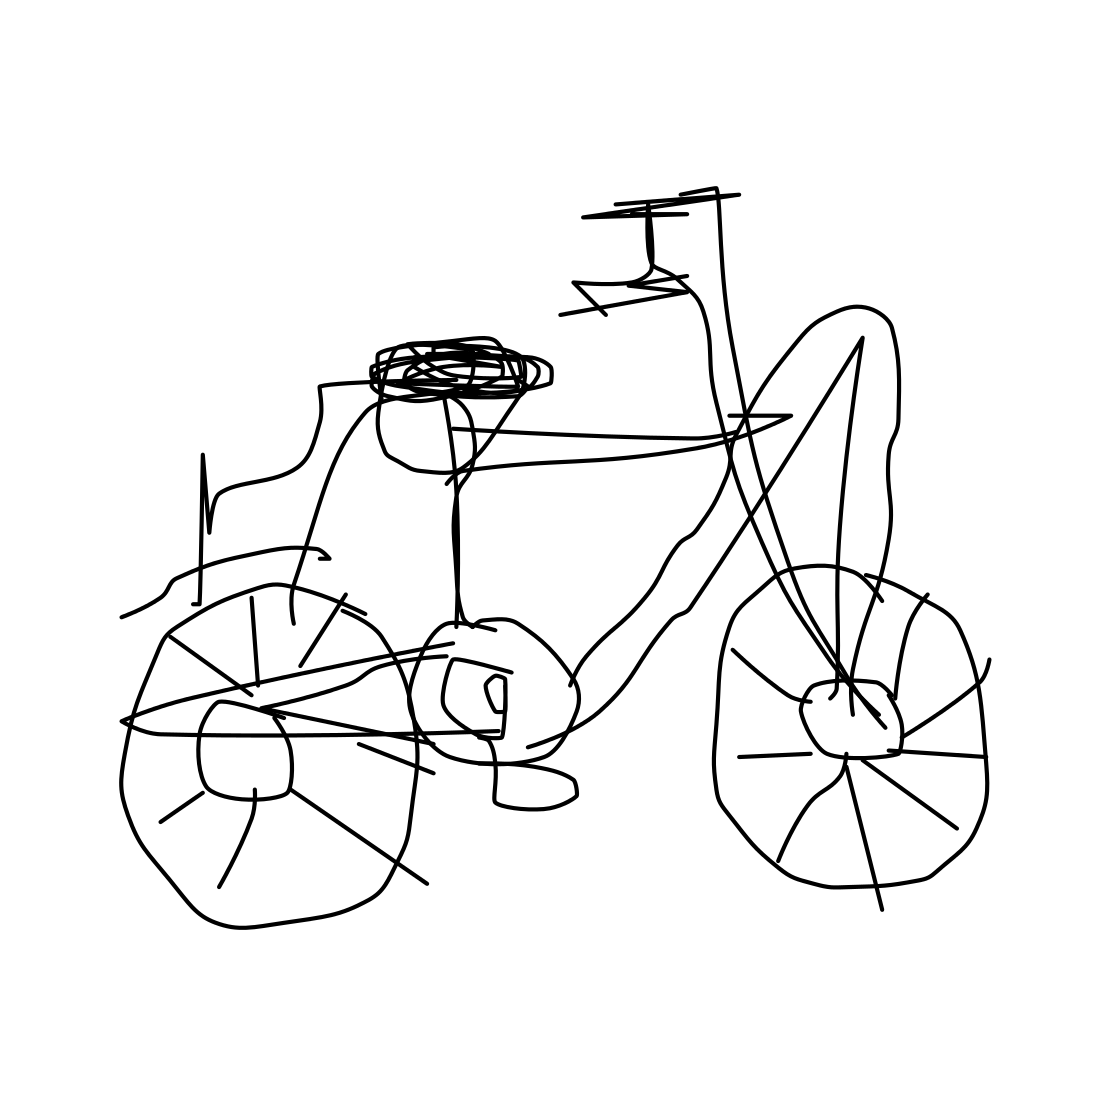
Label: bicycle